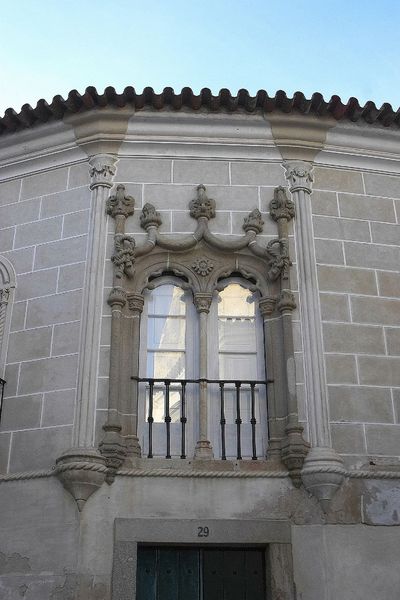
Titel: Fenster in Évora
Standort: Évora (EU - P)
Schlagwörter: himmel, ausschnitt, fenster, glas, holz, pfeiler, säule, säulen, tür, dach, gebäude, wand, architektur, steine, gitter, klassizismus, gotik, dachziegel, umrandung, balkon, fassade, mauer, nasen, detail, verzierung, geländer, foto, eingang, fugen, sprossen, kapitell, zahl, sandstein, absperrung, kleeblatt, wellblech, hausnummer, mittelsäule, 29